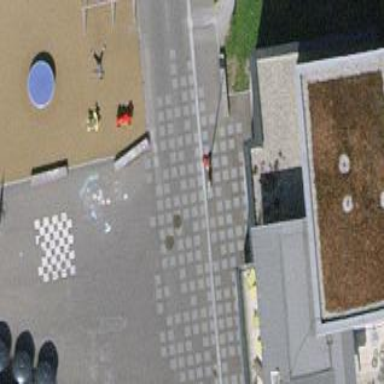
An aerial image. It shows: Playground area for leisure land.